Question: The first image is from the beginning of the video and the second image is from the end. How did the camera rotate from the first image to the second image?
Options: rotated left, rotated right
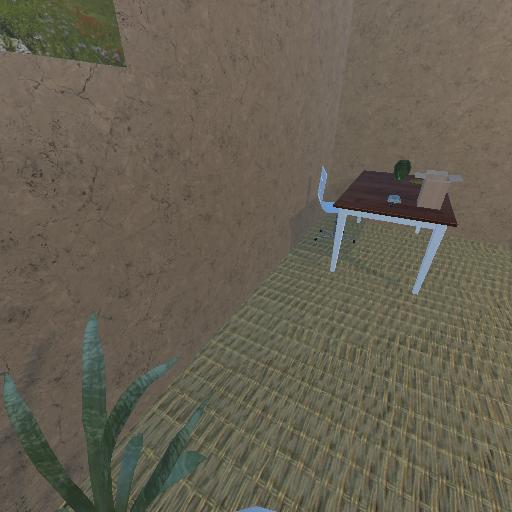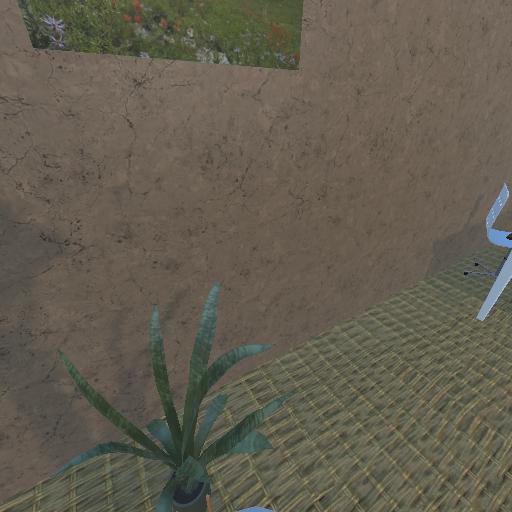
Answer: rotated left